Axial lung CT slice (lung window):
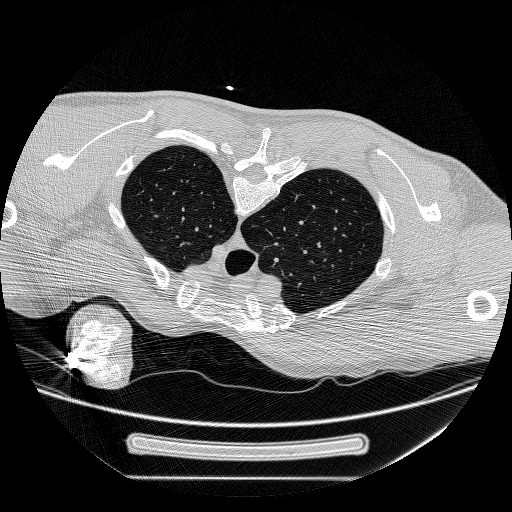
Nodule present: no